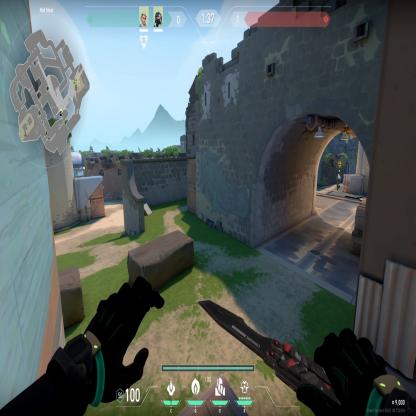
Label: teammate